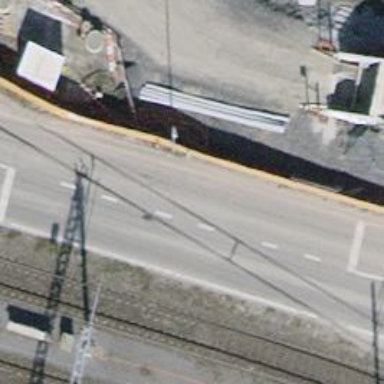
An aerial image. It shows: Level crossing along the railway.